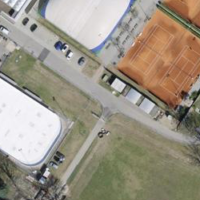
EUNIS habitat code: 54
Species observed at this site:
Motacilla alba